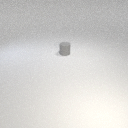
small gray rubber cylinder